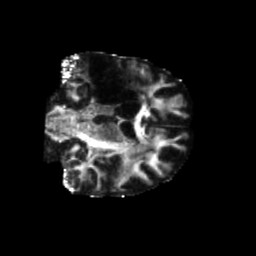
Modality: FA
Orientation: coronal
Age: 61
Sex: female
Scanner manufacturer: siemens
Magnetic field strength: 3 T
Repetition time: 5.25 s
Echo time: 0.08 s